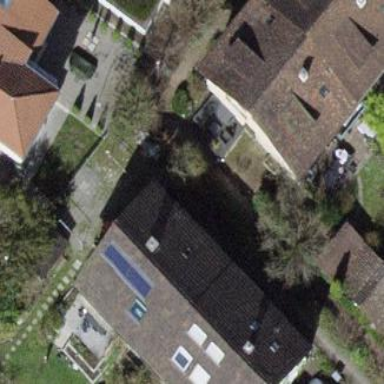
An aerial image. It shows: Terrace building.